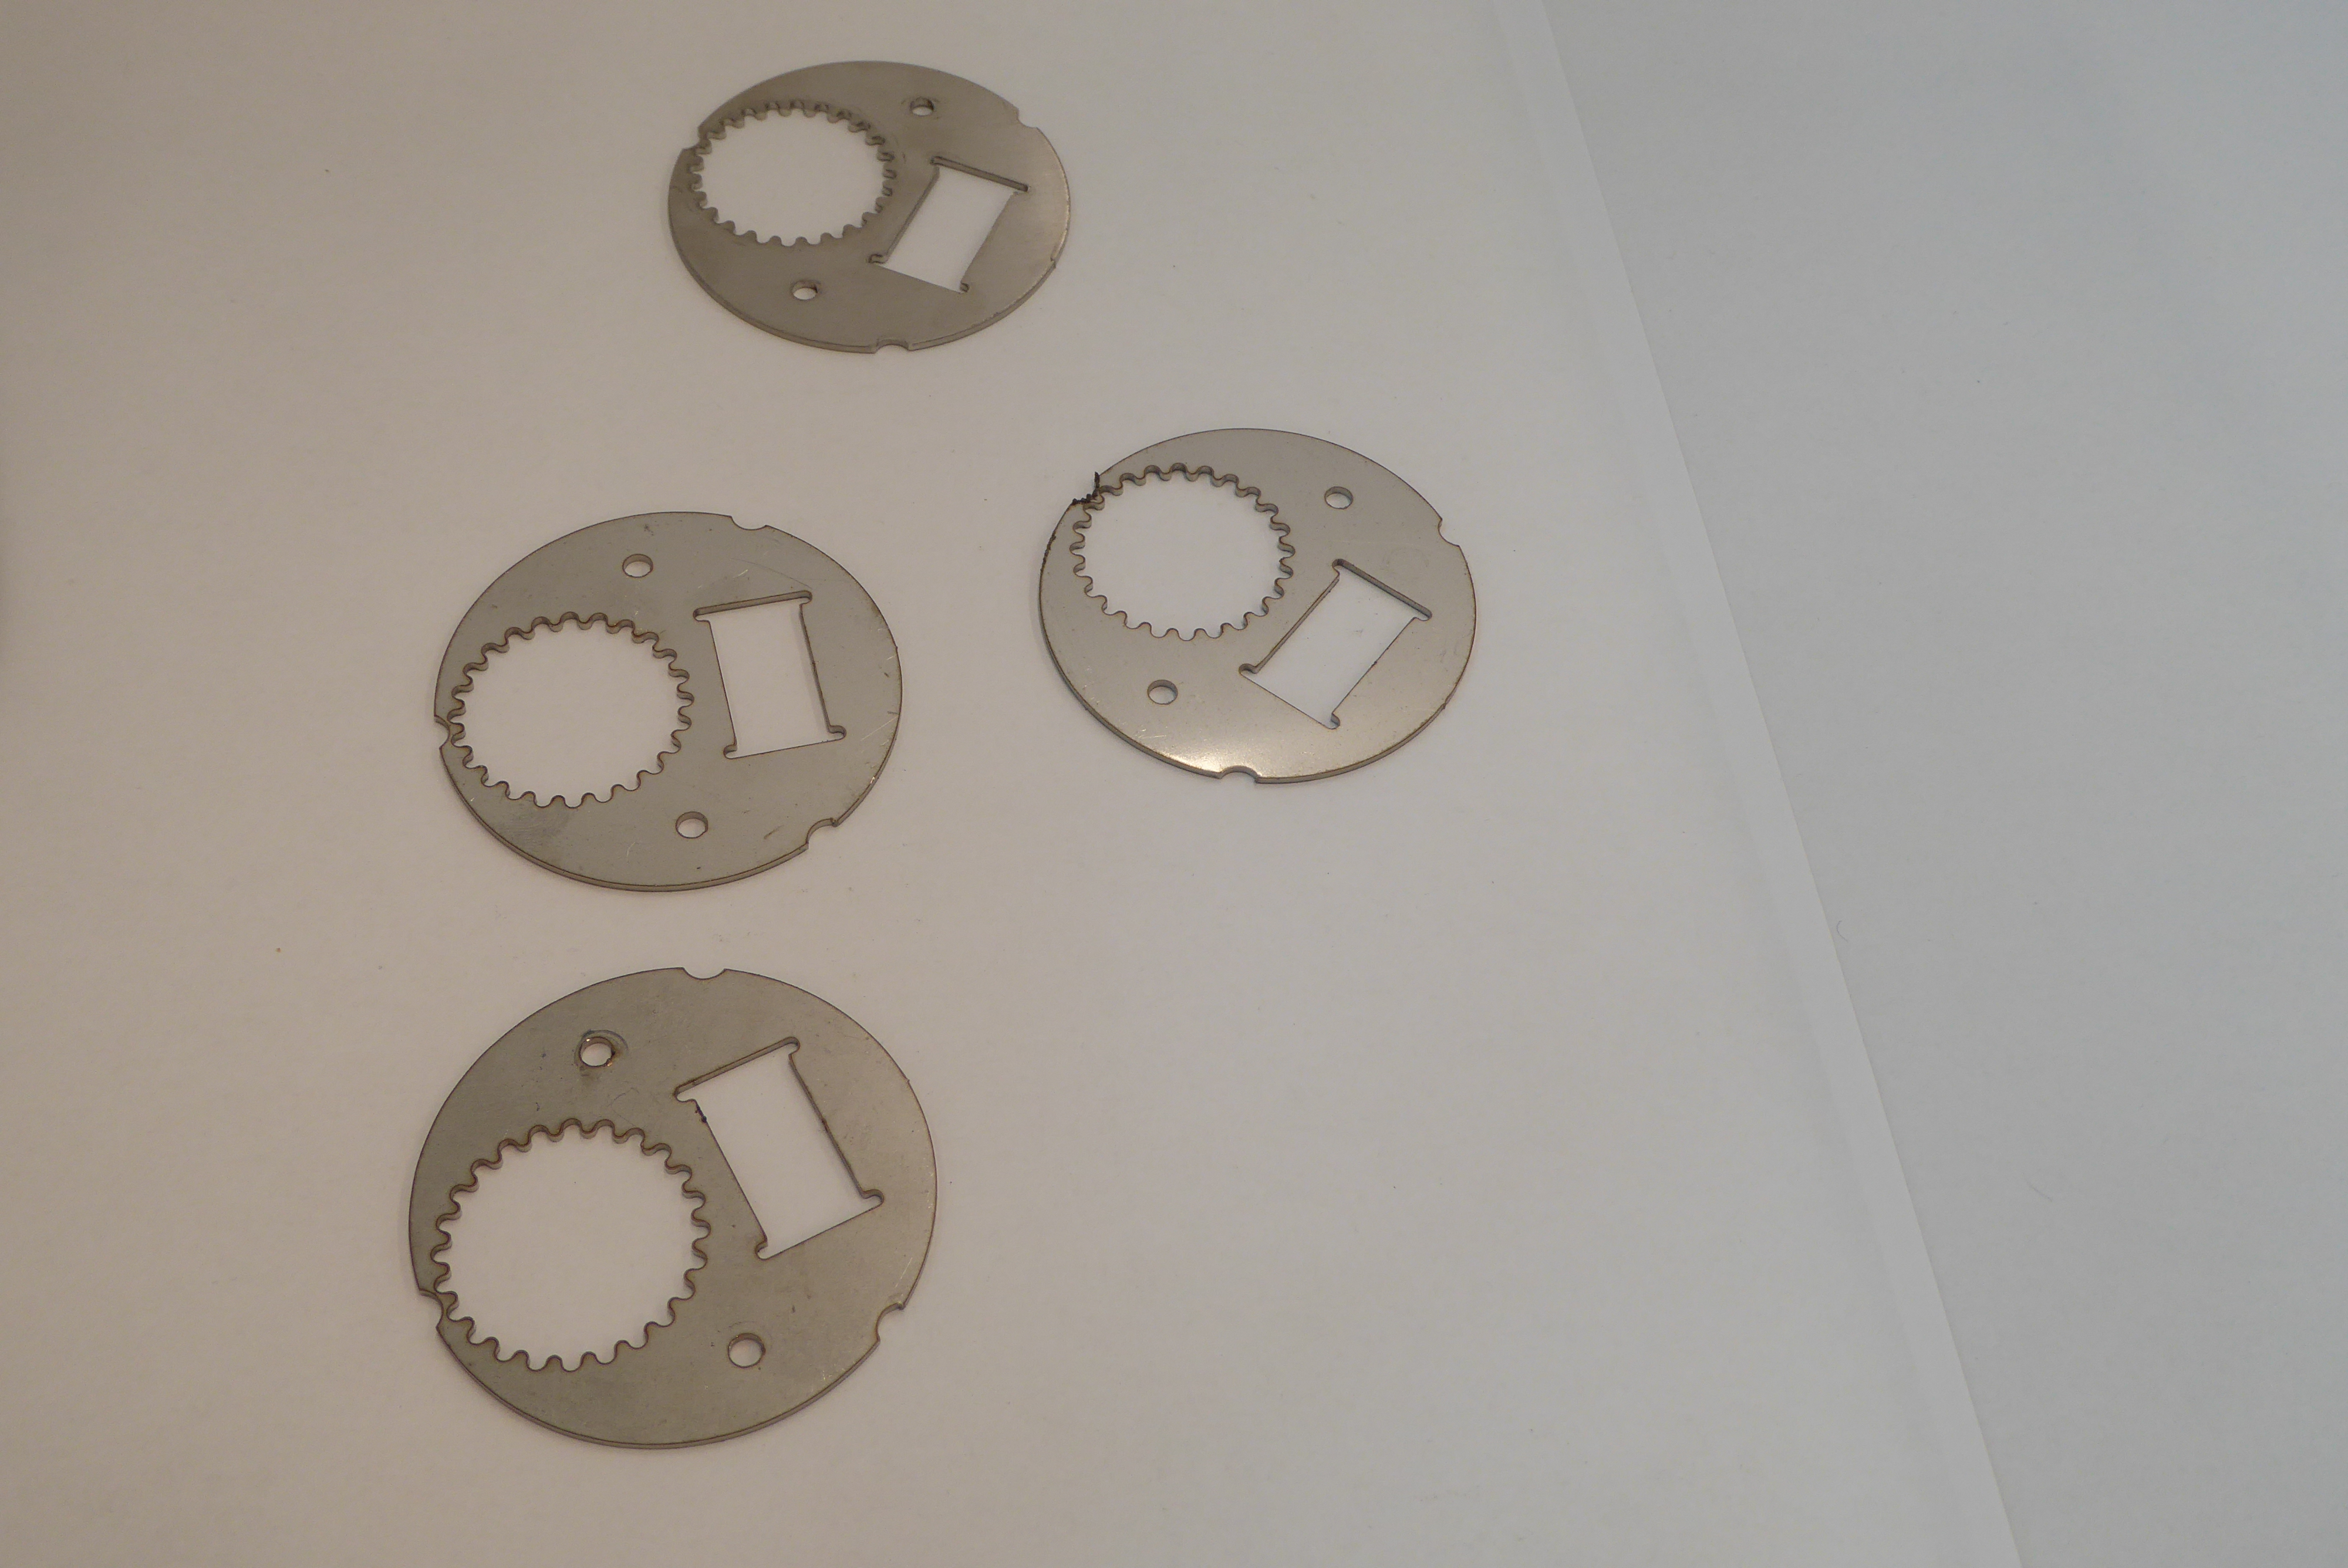
Label: Bottle Opener - Inlay